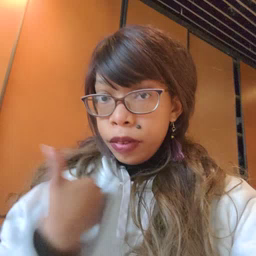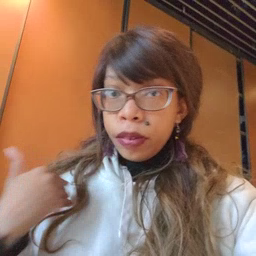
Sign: giraffe